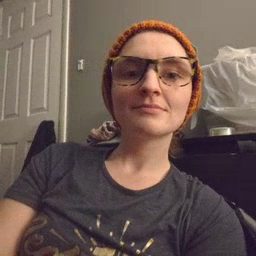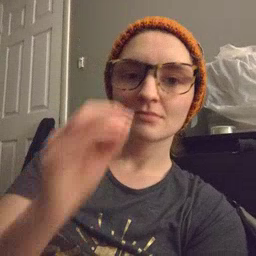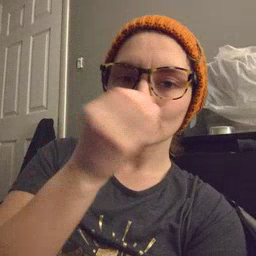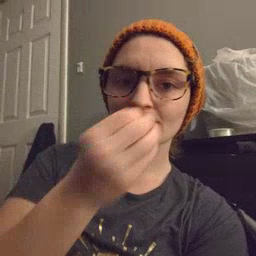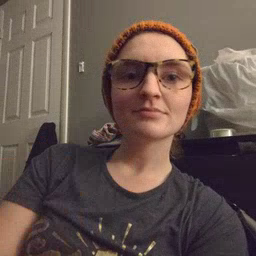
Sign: flower